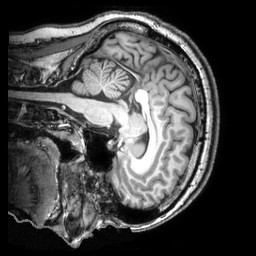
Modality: T1w
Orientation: sagittal
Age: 36
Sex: male
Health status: healthy
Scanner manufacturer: philips
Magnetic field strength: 3 T
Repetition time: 0.008215 s
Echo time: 0.003763 s